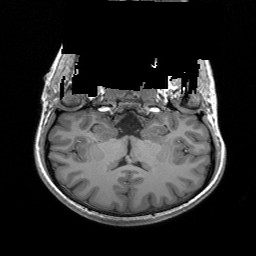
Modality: T1w
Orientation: sagittal